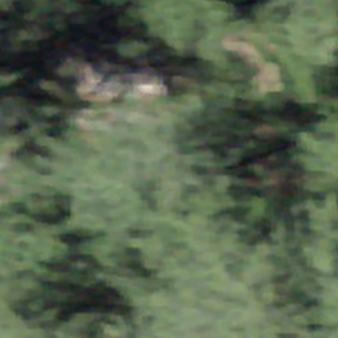
Label: other